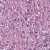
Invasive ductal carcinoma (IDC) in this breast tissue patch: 1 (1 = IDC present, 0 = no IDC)